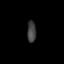
Tissue: lung
Cell type: Endothelial cells
Senescence score: 0.5692
Nuclear area (px): 187
Mean DAPI intensity: 63.733